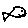
Label: fish